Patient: sex M, age 48
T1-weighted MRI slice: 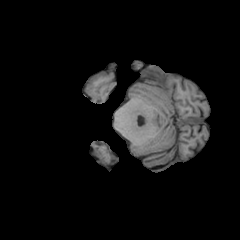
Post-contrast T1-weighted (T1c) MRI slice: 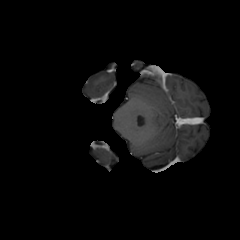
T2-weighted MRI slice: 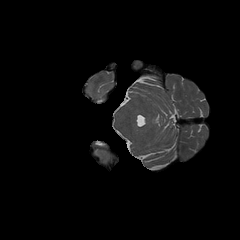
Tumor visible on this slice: no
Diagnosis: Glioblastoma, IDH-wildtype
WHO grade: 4